Question: Count the number of objects in the diagram.
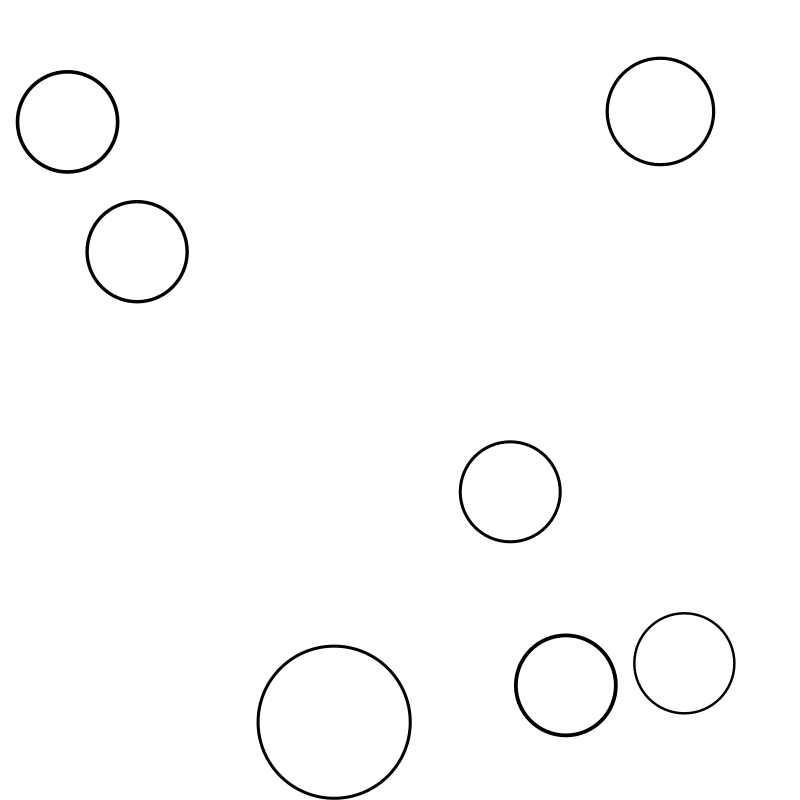
Answer: 7